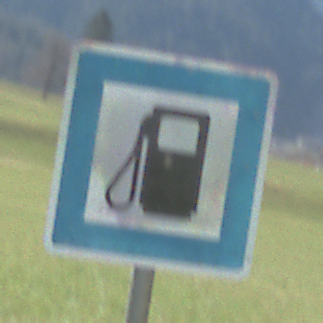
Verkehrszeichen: Tankstelle
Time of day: MorningAfternoon
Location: Outdoor (Nature)
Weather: PartlyCloudy
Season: NotSpecified
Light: Natural